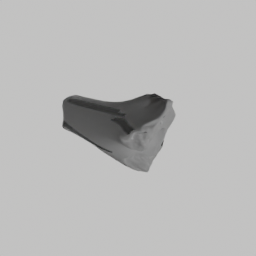
Label: nature